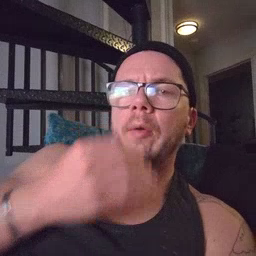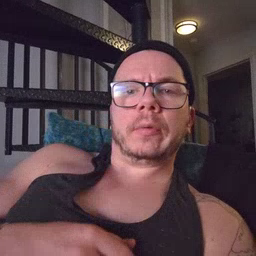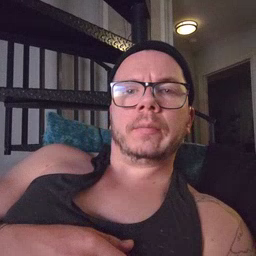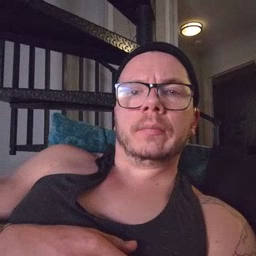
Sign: flower